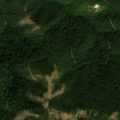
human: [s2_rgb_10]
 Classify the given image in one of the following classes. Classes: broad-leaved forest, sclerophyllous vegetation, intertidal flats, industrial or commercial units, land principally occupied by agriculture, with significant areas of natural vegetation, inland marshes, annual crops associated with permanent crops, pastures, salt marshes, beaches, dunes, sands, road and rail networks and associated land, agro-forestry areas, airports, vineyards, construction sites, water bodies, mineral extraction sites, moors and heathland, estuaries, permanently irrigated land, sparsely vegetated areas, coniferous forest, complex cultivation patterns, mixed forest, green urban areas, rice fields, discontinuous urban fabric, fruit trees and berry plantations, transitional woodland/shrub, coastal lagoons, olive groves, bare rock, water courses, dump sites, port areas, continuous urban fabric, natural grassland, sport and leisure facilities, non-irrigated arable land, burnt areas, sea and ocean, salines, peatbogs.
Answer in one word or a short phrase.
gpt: broad-leaved forest, transitional woodland/shrub